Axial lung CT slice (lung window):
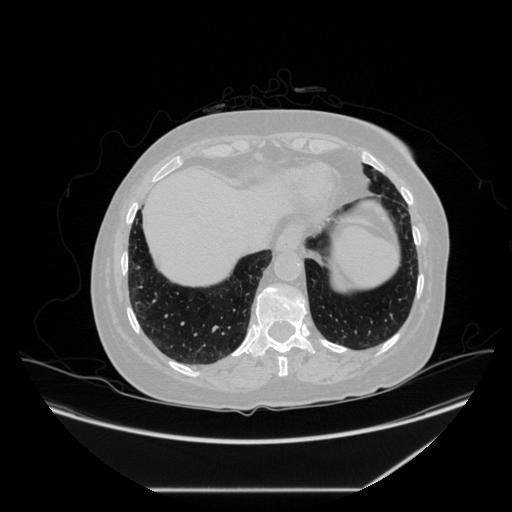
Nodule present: no